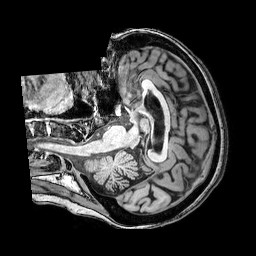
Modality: T1w
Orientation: axial
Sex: female
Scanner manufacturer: philips
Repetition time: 0.008143 s
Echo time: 0.00373 s